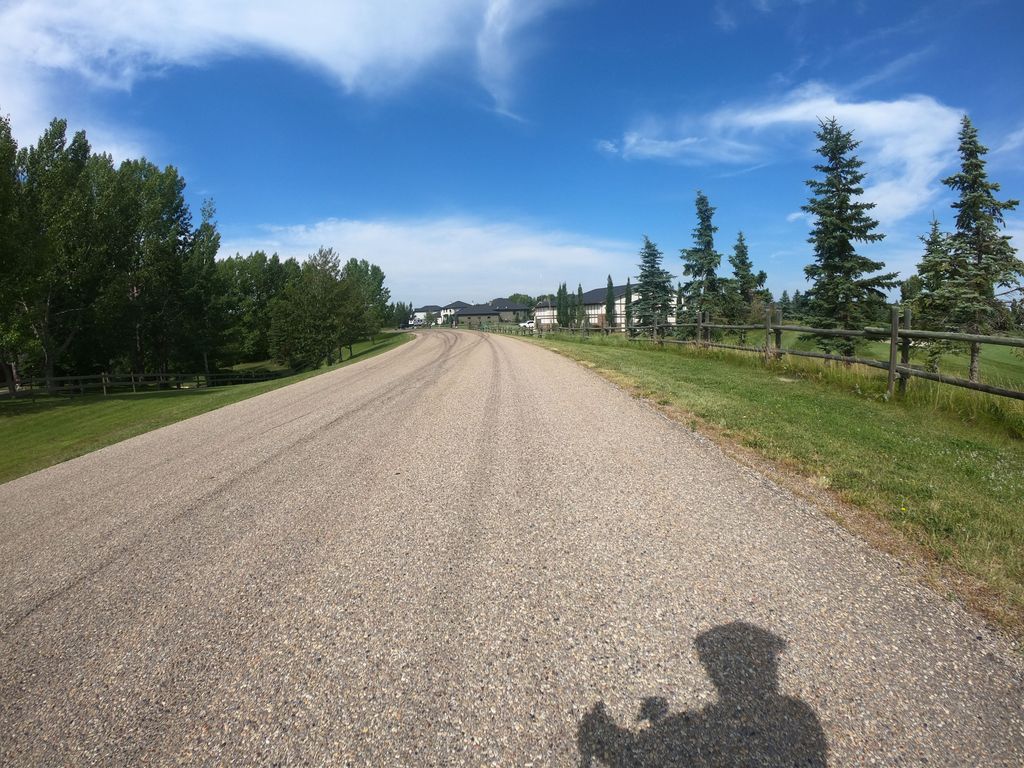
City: calgary